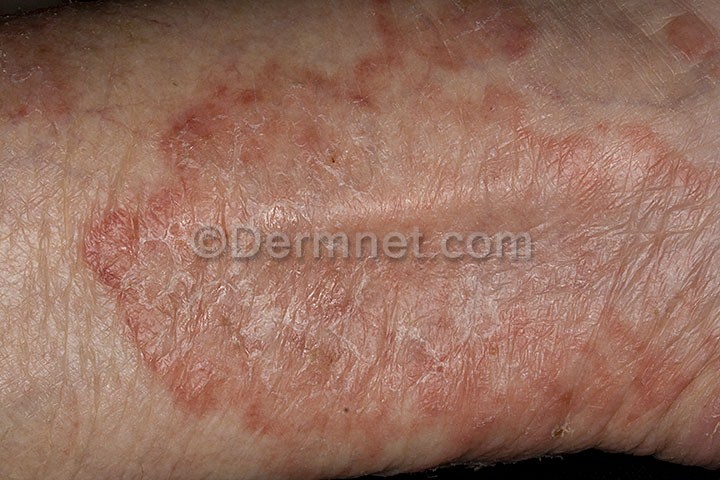
Disease: Tinea Ringworm Candidiasis and other Fungal Infections